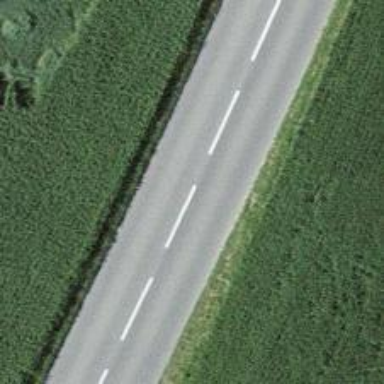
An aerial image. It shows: Secondary road with asphalt surface.